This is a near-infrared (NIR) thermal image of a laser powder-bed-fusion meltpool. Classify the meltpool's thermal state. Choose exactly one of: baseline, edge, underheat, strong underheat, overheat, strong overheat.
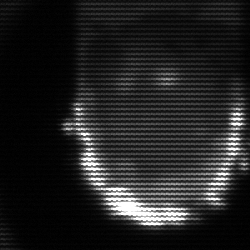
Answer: baseline